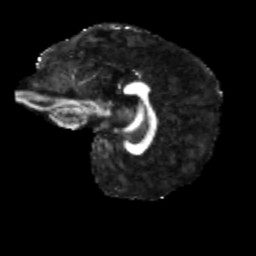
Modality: FA
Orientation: sagittal
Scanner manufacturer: siemens
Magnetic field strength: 3 T
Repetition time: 4 s
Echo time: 0.0594 s